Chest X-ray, PA view. Patient: 58 years old, sex F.
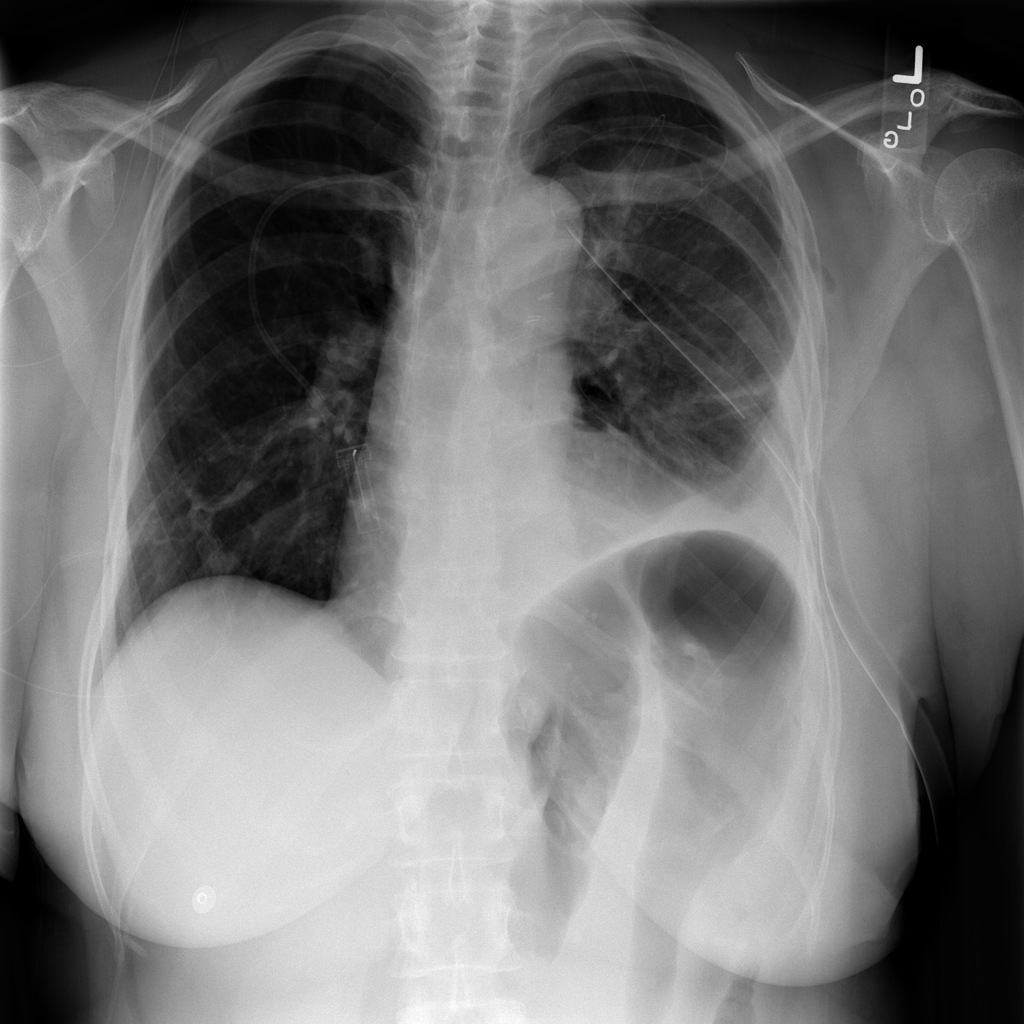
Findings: Effusion, Pneumothorax